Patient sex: M
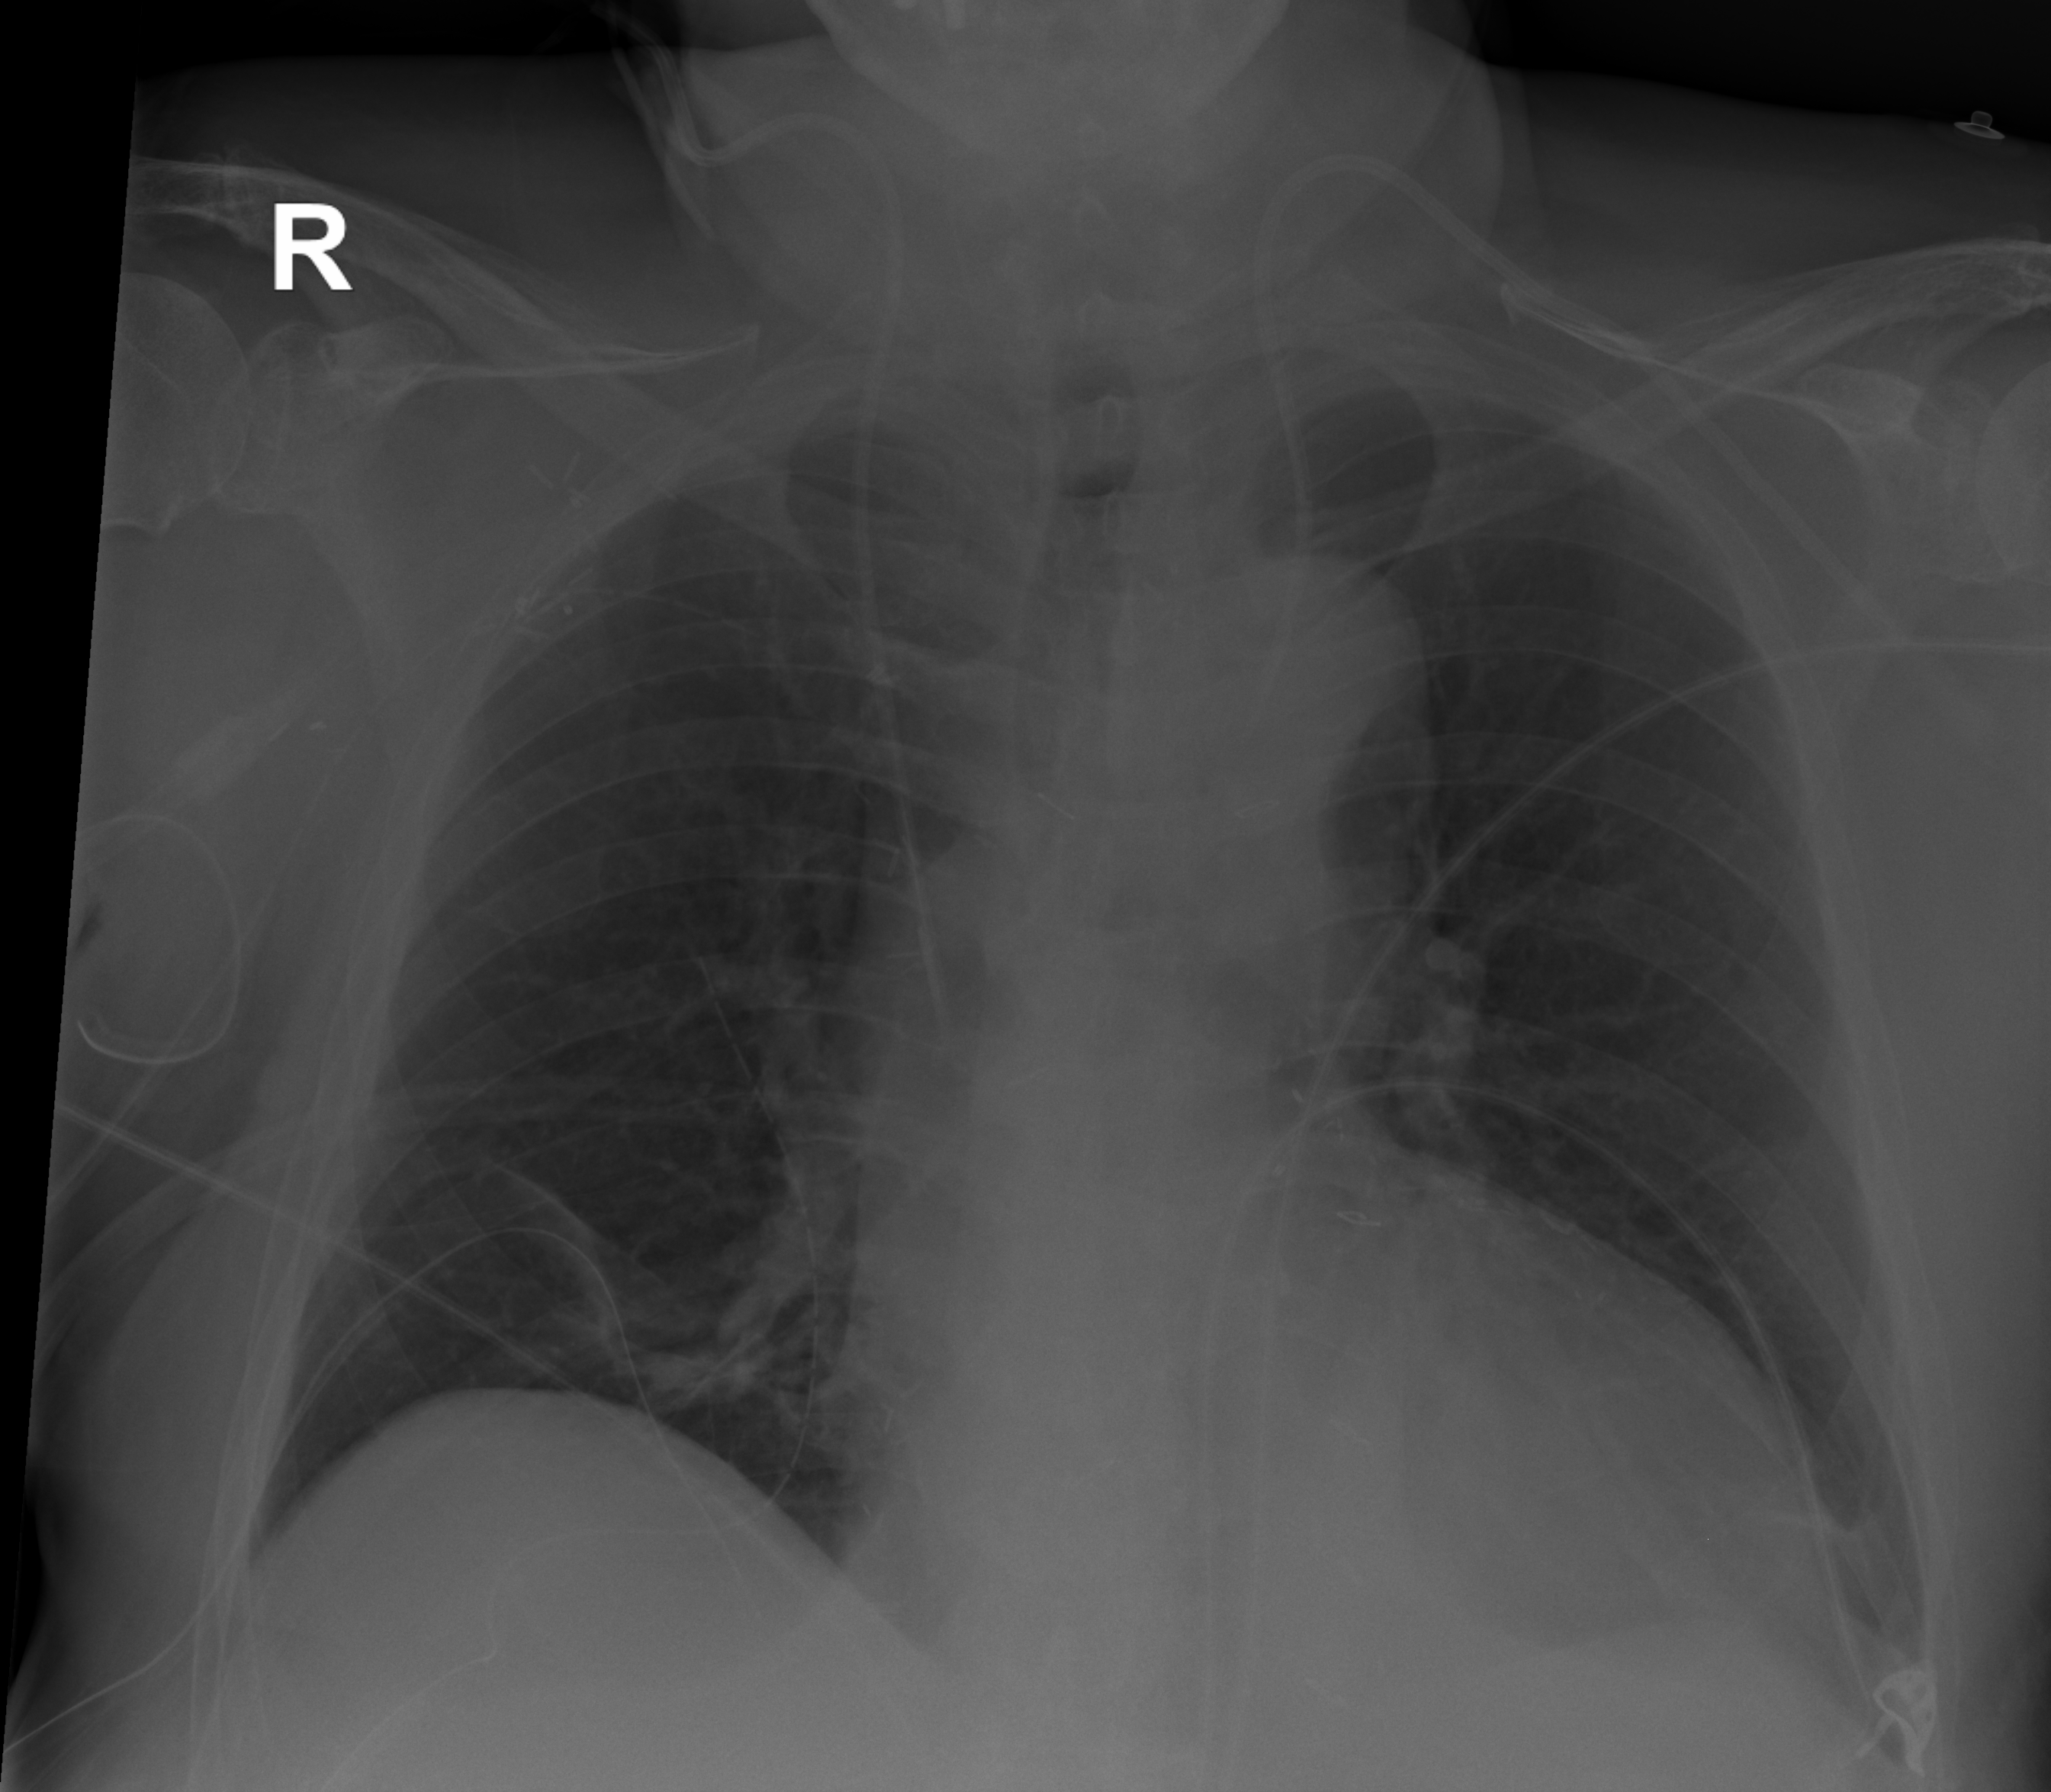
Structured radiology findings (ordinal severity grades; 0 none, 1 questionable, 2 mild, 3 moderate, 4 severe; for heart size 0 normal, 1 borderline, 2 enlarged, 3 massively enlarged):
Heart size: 2
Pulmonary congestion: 0
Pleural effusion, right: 0
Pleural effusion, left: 2
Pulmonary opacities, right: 0
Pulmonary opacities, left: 0
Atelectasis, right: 2
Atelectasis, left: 0